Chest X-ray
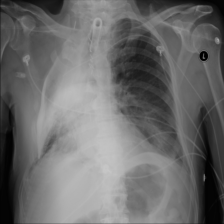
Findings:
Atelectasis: negative
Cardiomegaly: negative
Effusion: negative
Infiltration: negative
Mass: negative
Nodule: negative
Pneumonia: negative
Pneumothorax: negative
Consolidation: negative
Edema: negative
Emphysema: negative
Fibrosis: negative
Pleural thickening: negative
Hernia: negative